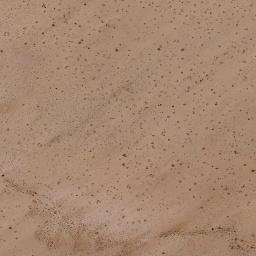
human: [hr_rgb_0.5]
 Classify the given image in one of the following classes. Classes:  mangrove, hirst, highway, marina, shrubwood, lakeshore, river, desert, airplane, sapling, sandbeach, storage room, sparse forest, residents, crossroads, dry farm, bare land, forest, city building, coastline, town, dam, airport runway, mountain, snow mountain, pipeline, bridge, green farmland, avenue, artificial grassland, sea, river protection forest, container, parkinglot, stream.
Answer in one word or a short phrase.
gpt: desert